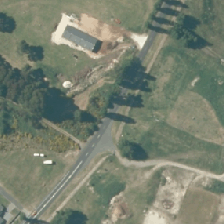
Land cover: urban_parkland